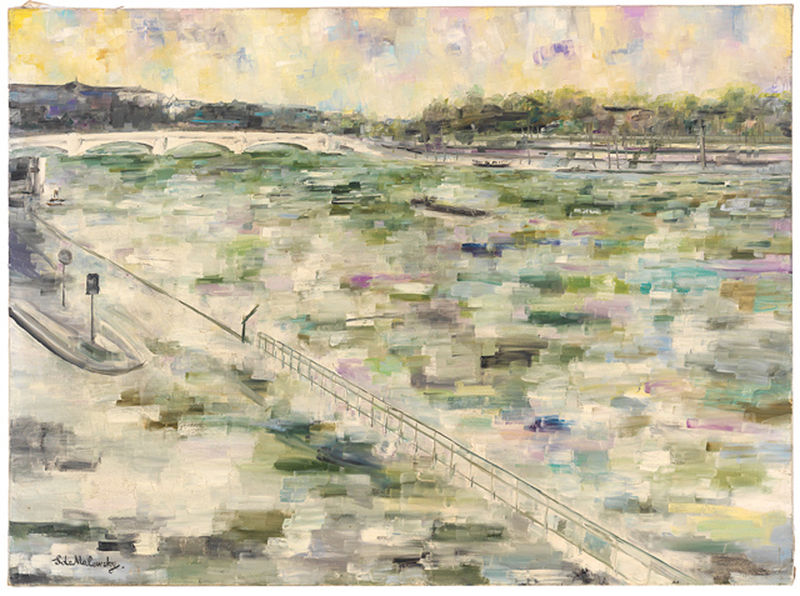
Titel: Inundation of the Seine
Künstler: Sviatoslav Malevskii-Malevich
Standort: Amherst (Massachusetts, USA)
Institution: Mead Art Museum, Amherst College
Schlagwörter: arches, blue, lamp, oil, white, black, gray, green, grey, modern, old, painting, yellow, pink, reflection, brown, railing, paris, cloud, clouds, sky, tree, boat, building, field, hill, hills, lake, landscape, mountain, sea, shore, water, distance, horizon, reflections, roofs, street, trees, village, metal, light, river, road, color, impressionism, purple, shadow, paintings, movement, boats, storm, abstract, bridge, fence, town, city, park, rectangle, bridges, buildings, watercolor, art, colorful, colors, ground, signature, rain, weather, harbor, rectangles, signs, crossing, impressionist, calm, sunset, flow, paint, cityscape, fishing, impressionistic, sunrise, blurred, pole, rail, sign, vista, aqua, fences, reen, arched, masts, boating, flood, yes, swim, teal, blotch, turbulent, olive, lilypads, humanity, fance, blotchy, street signs, boaitnf, fishin